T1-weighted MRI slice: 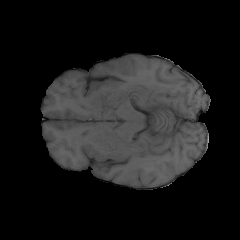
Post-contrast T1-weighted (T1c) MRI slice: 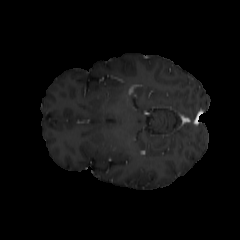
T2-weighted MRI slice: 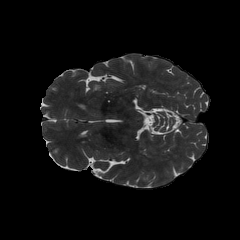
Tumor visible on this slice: no